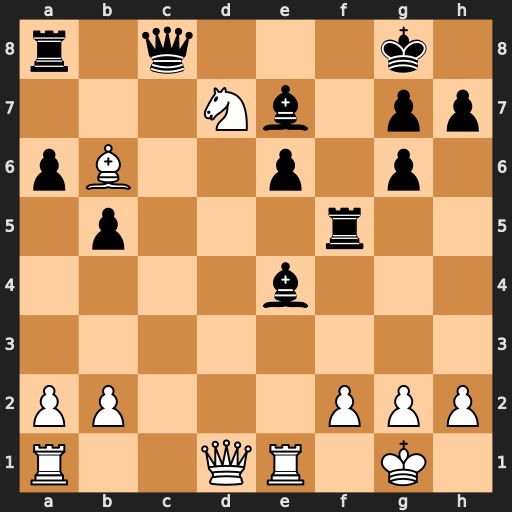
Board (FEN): r1q3k1/3Nb1pp/pB2p1p1/1p3r2/4b3/8/PP3PPP/R2QR1K1
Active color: w
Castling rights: -
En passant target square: -
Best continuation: Rxe4 Rd5 Qxd5 exd5 Rxe7